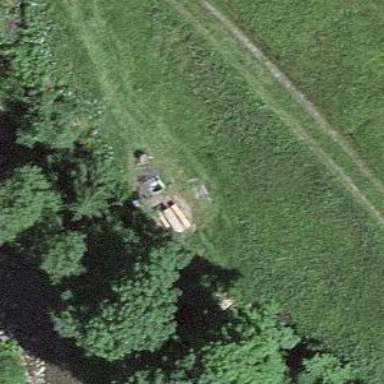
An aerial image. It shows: Picnic table located in leisure land area.